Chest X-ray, PA view. Patient: 52 years old, sex F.
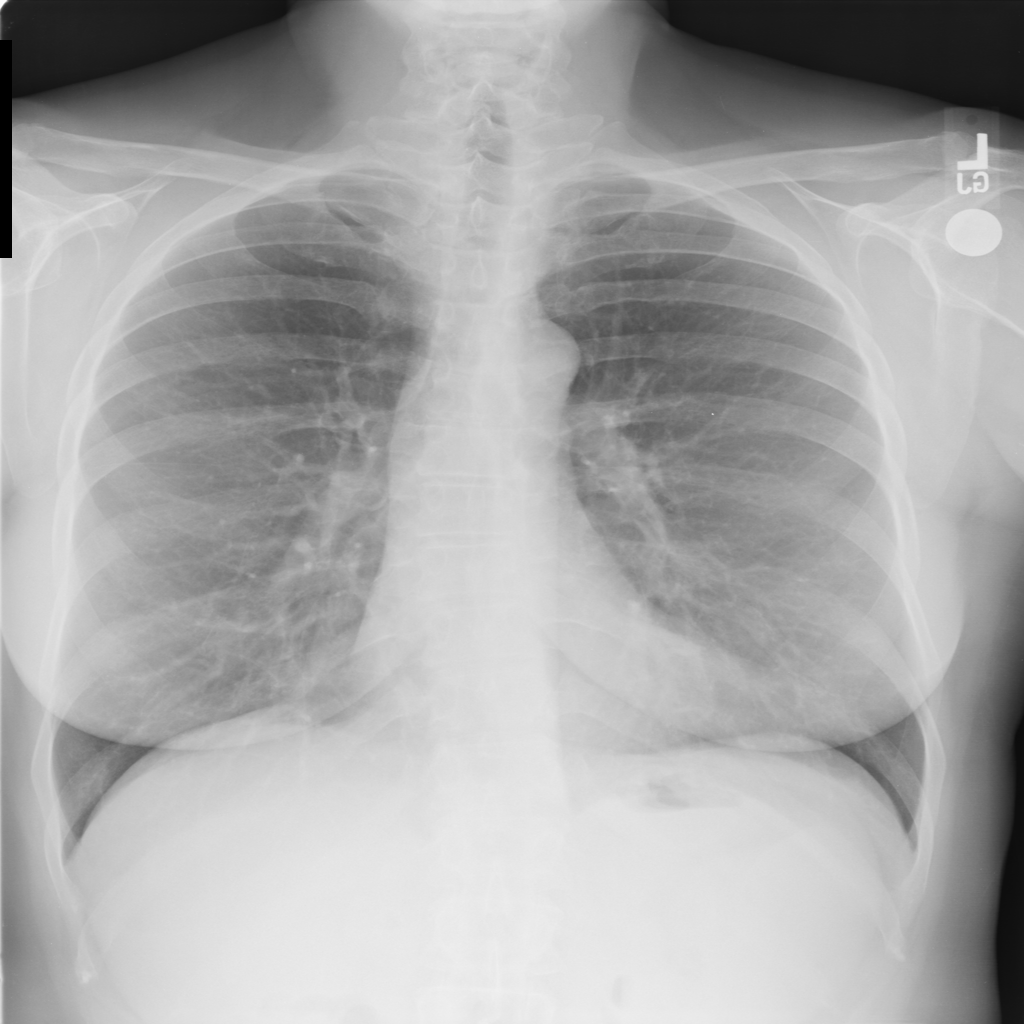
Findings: No Finding